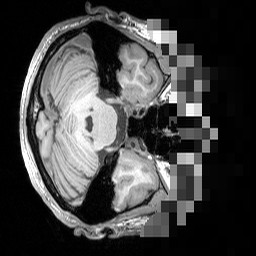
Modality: T1w
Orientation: axial
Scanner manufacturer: siemens
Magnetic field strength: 3 T
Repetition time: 1.5 s
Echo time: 0.00291 s